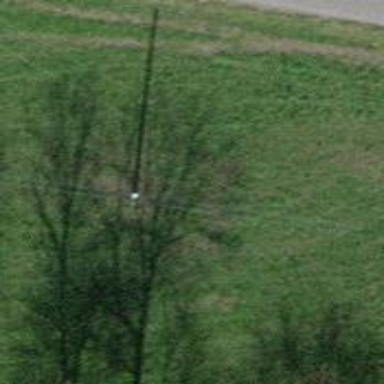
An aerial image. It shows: Straight power pole.